Interaction volume radius: 10 \u00c5
Interaction volume height: 10 \u00c5
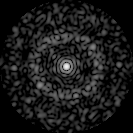
Disorder parameter: 0.8223